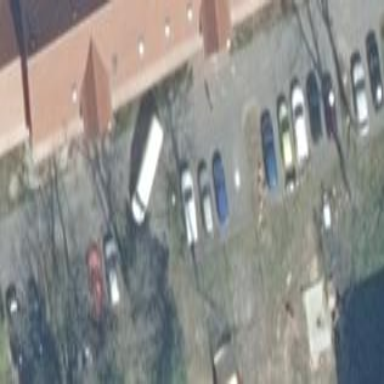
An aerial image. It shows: Parking area with surface.